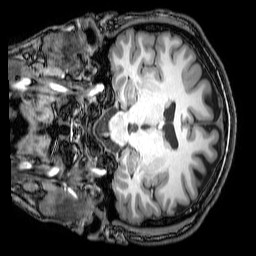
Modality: T1w
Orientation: coronal
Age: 28
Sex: male